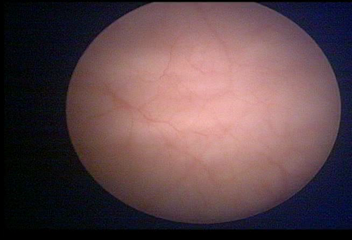
Modality: WLC
Class: Normal mucosa
Bladder cancer association: No